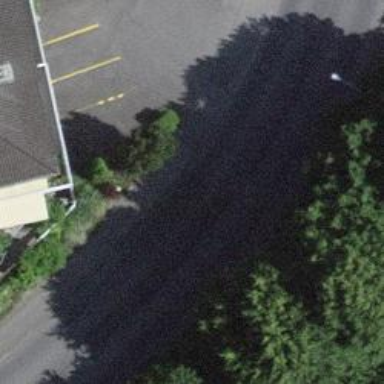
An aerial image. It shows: Kerb serving as barrier.